Question: Durandal 2.1 has a scrollbar problem in IE. Has anyone else seen this problem?
This only happens in IE, not Chrome or Firefox. Using IE11, I experience an intermittent problem where the vertical scrollbar for the whole body will become active and overlay the navbar and the scrollbar for the "page-host" area below the navbar. This disables mouse scrolling for the page. You can see this in the included screen shot.

I run the Durandal 2.1 Starterkit demo using WebStorm8 on a Win8.1 machine. On the Welcome page, when I grab a window edge and move it to resize the vertical space or horizontal space, I can see the vertical scrollbar flash sometimes. Then when I stop swiping the window edge and mouse over to the scrollbar, it will jump to the state shown in the screen shot. This is intermittent, and does not happen every time. But I can not build a product with this potential problem.
Anybody have any idea for a solution?
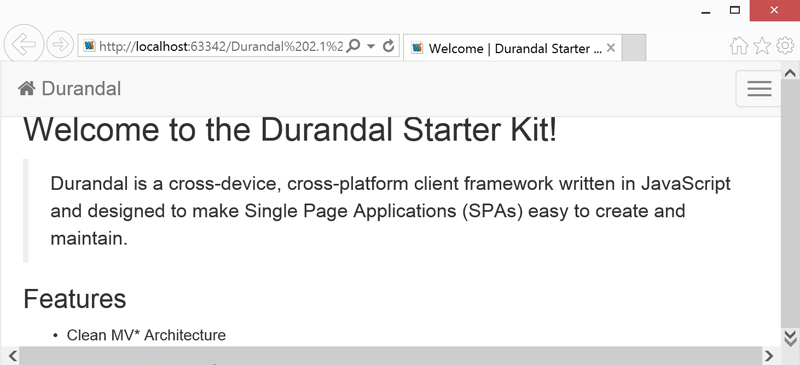
Answer: Here is how I have solved this problem. I noticed that if I load the first html page with only the navbar, IE displays scroll bars from edge to edge even though there is there is no data below the navbar (the other browsers do not do this). So I added this css:
'''
body {
-ms-overflow-style: none;
}
.page-host {
-ms-overflow-style: -ms-autohiding-scrollbar;
}
'''
This prevents the interfering scroll bar, allowing the desired scroll bar to work. See my comment above for more information.